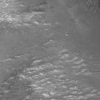
Atmospheric dust classification: not_dusty